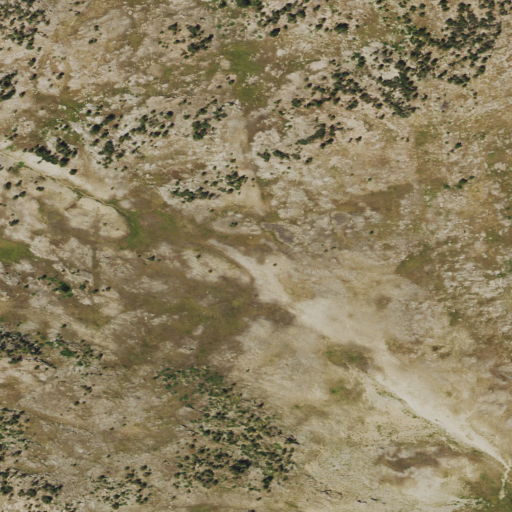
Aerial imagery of mountain in Wyoming named Doubletop Mountain containing shrub and grassland